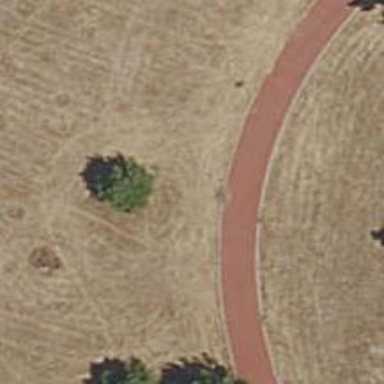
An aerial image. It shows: Asphalt cycleway.